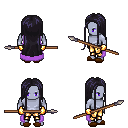
a pixel art fantasy rpg character, male body template, dark elf, purple skin, lavender cape, gold greaves, raven extra-long hairstyle, gold gloves, brown slippers, spear, four views (front, back, left, right), 2x2 character sprite sheet, small pixel art, hard edges, no anti-aliasing